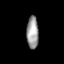
Tissue: prostate
Cell type: T cells
Senescence score: 0.7555
Nuclear area (px): 373
Mean DAPI intensity: 157.172